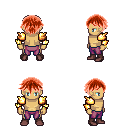
a pixel art fantasy rpg character, male body template, human, tanned skin, gold arm armor, magenta pants, red short bangs hairstyle, bracelets, maroon shoes, four views (front, back, left, right), 2x2 character sprite sheet, small pixel art, hard edges, no anti-aliasing